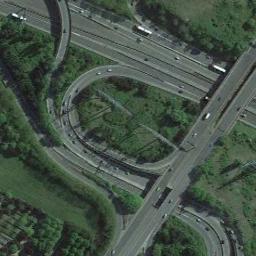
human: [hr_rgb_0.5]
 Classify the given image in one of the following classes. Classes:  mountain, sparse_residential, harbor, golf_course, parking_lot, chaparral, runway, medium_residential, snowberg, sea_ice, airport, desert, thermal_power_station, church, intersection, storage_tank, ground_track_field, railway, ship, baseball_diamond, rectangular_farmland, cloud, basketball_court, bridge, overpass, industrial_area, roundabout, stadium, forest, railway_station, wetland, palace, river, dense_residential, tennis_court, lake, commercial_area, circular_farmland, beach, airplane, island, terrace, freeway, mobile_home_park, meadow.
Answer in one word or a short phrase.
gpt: overpass